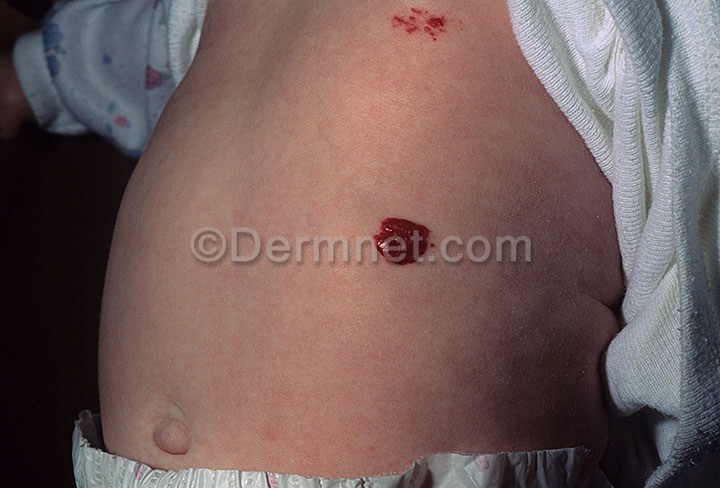
Disease: Vascular Tumors